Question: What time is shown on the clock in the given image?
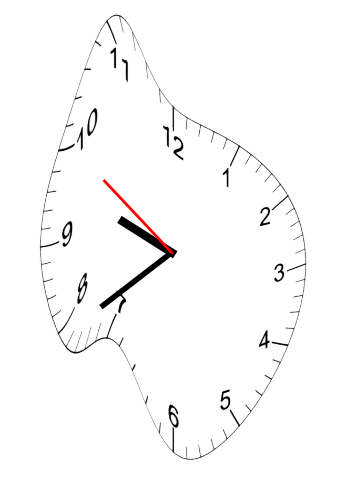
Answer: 09:38:50